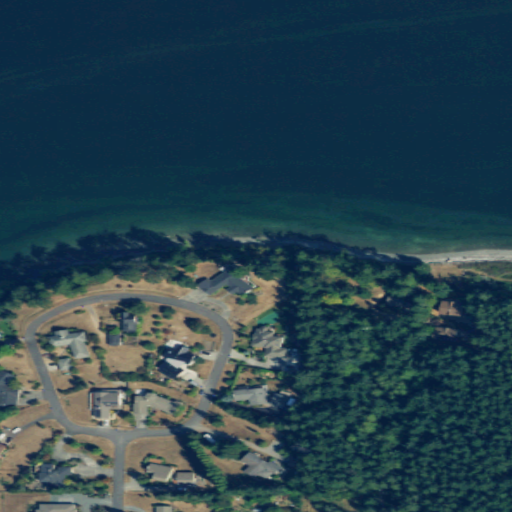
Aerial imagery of cape in Washington named Lovejoy Point containing open water, evergreen forest, low intensity development, medium intensity development, barren land, and open development